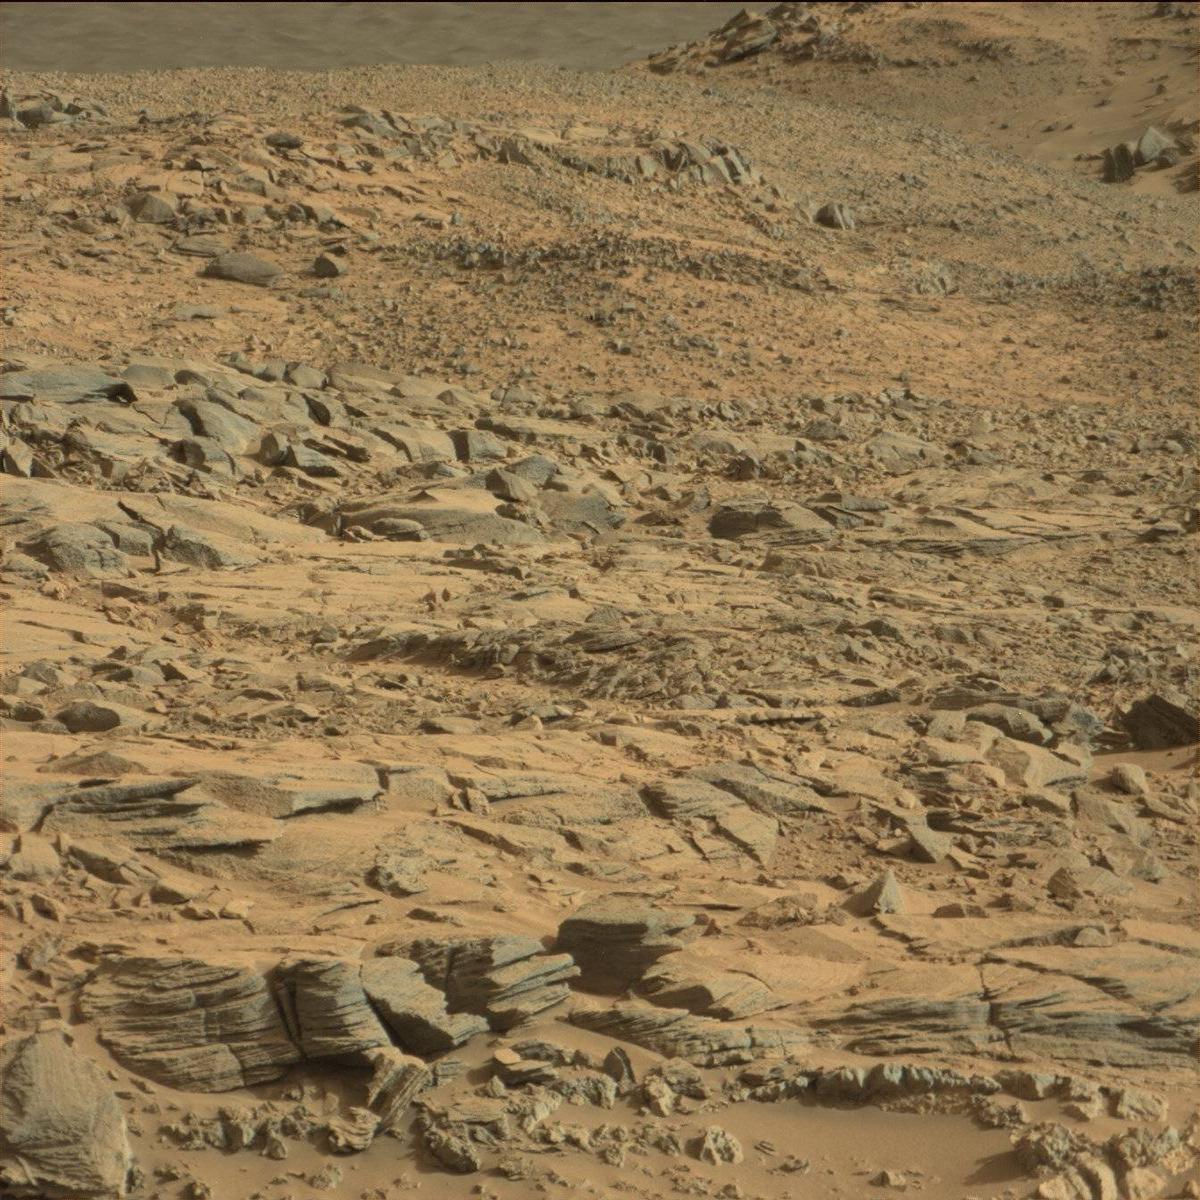
Terrain classes present: Bedrock, Sand / Soil